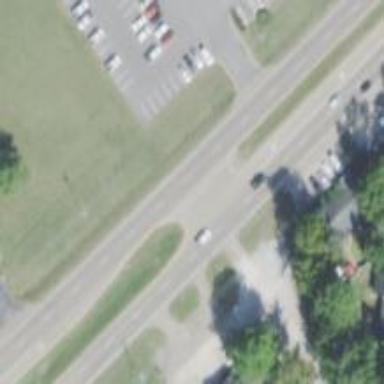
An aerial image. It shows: Asphalt dual carriageway at the trunk highway level.